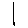
Label: line